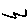
Label: zigzag